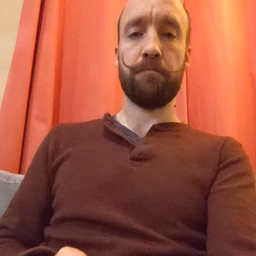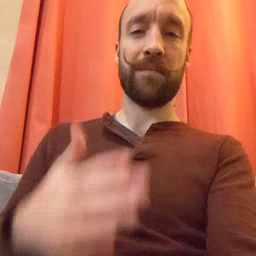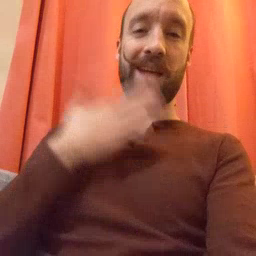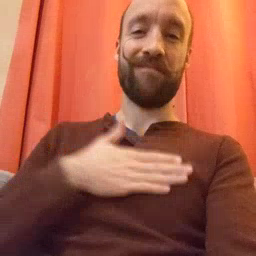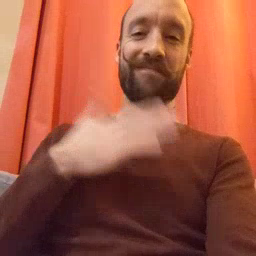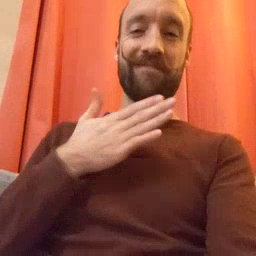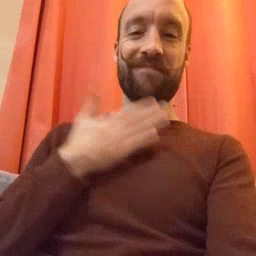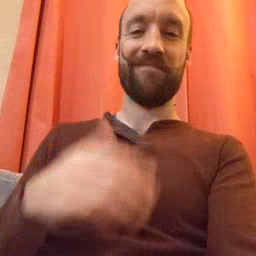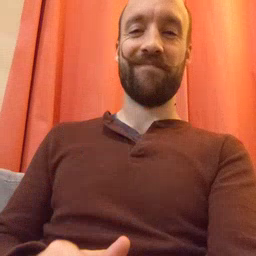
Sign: happy